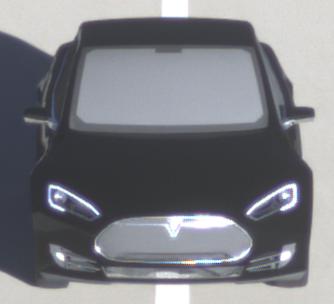
Make: Tesla
Model: Model S 60
Detailed model: Model S
Model produced from: 2013/10
Model produced until: 2014/10
Doors: 5
Color: black
Road condition: dry road
Daytime: sunrise or sunset
Contrast: high contrast